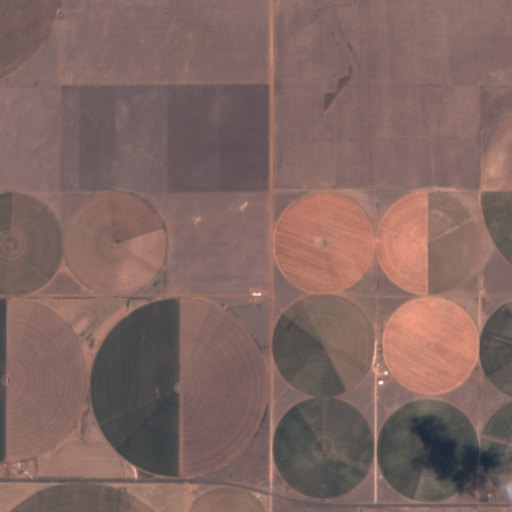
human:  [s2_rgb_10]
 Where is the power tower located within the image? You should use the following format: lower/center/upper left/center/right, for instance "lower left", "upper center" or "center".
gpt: The power tower is located in the lower left of the image.
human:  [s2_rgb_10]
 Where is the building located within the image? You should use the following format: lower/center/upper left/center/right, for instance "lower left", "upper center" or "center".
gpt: There is no building in the image.